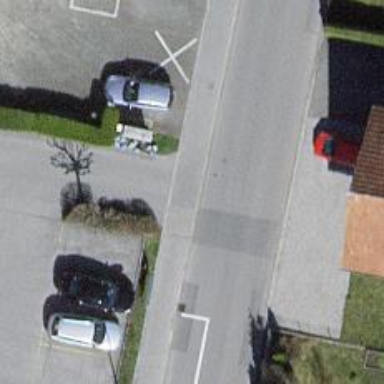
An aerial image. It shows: Unmarked crossing on the road.